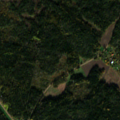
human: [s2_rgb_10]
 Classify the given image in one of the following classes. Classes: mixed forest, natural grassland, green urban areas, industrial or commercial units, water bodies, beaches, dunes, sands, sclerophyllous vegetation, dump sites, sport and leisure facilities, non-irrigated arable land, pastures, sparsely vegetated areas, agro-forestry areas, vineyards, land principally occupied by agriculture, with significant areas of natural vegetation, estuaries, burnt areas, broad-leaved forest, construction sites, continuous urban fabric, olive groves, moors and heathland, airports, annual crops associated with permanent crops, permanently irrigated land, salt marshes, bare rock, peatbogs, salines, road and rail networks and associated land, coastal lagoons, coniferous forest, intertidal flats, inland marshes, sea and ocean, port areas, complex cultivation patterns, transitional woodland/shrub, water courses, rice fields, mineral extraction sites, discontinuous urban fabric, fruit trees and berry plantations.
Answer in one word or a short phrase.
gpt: coniferous forest, mixed forest, transitional woodland/shrub